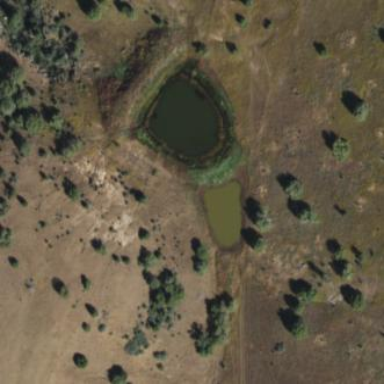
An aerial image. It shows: Watering place by natural water stream pool.